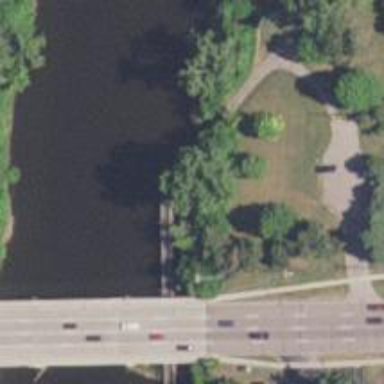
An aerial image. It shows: Path on bridge.